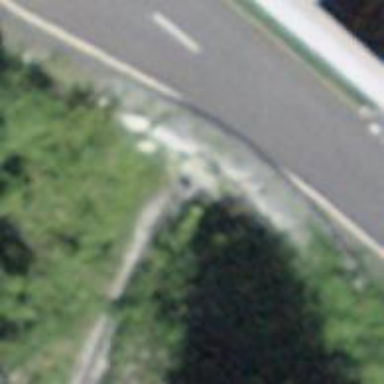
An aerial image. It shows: Culvert tunnel.